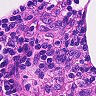
Metastatic tissue present: no